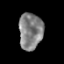
Tissue: prostate
Cell type: Myeloid cells
Senescence score: 0.2913
Nuclear area (px): 848
Mean DAPI intensity: 131.224